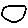
Label: circle